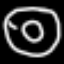
Label: donut